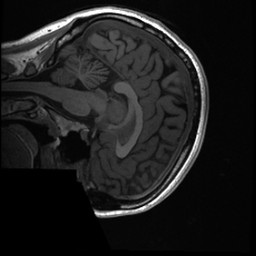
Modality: T1w
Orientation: sagittal